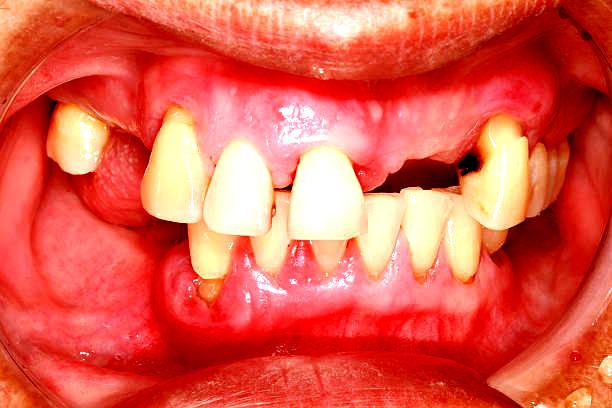
Condition: hypodontia